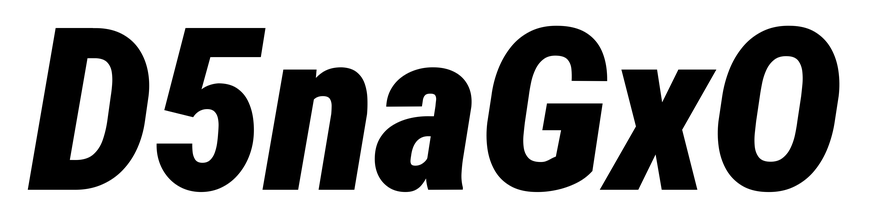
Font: Roboto-Italic_Condensed_Black_Italic